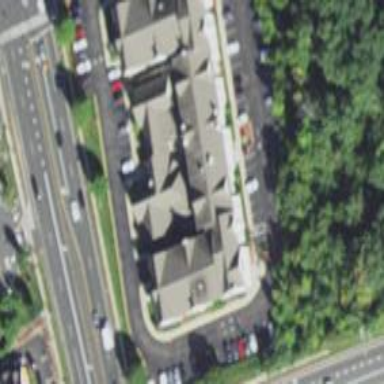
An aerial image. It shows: Hotel building.